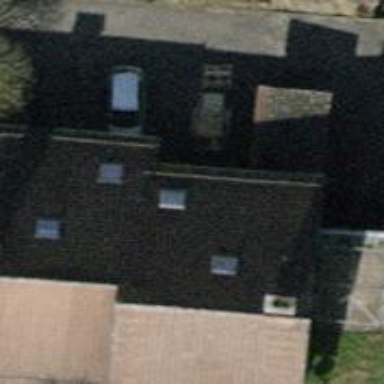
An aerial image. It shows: Semi-detached house with gabled roof.